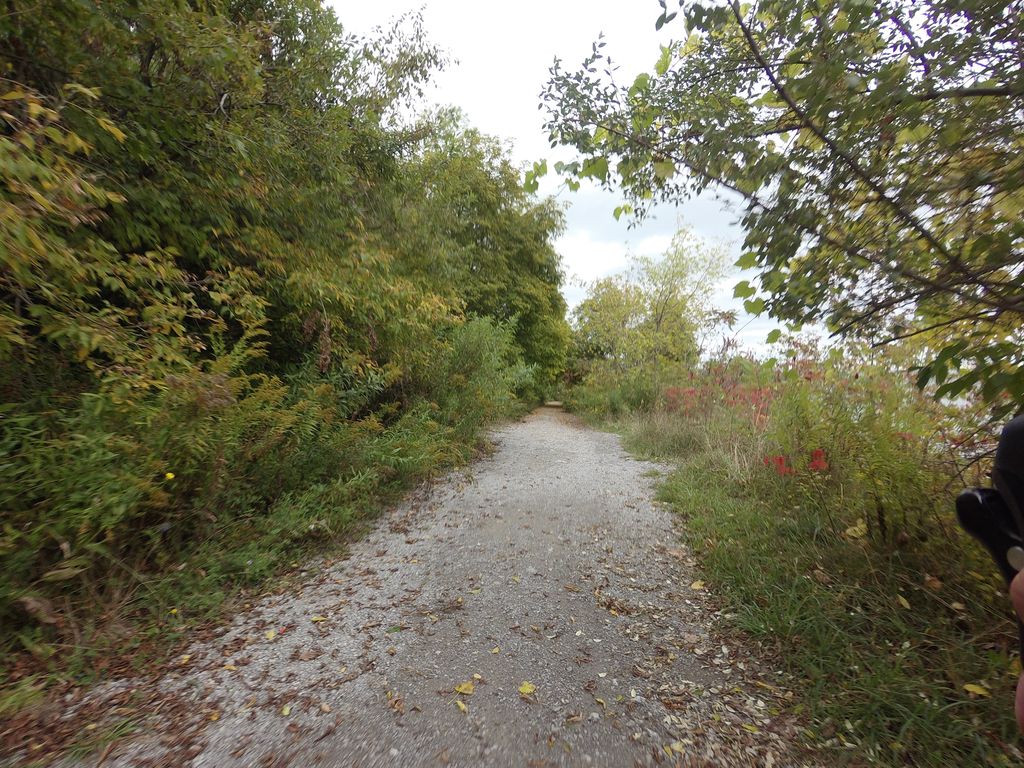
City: toronto